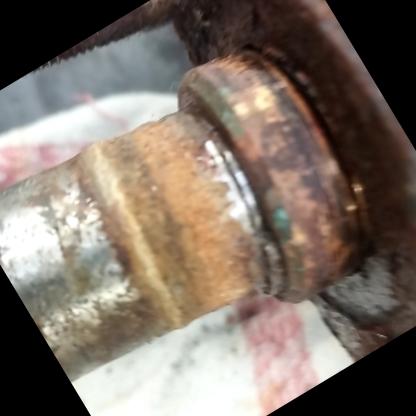
Klasa: inne